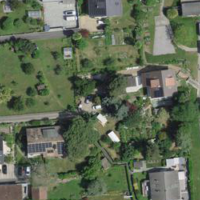
EUNIS habitat code: 55
Species observed at this site:
Bryonia cretica
Lamium maculatum